Question: I'm trying to execute an SQL Job using a CRM Workflow by making a custom activity. In my code, an online tutorial had me construct it like this (in c#):
'''
[CrmWorkflowActivity("A test activity to run SQL Jobs")]
public sealed class ExecuteSQLJob : System.Activities.CodeActivity
{
#region Inputs
[Input("Job Name")]
[Default("BMS_ExtractTransformLoad")]
public InArgument<String> JobName { get; set; }
[Input("Server Connection")]
[Default("HBSSQL2008/MSSQLSERVER")] //<--This String
public InArgument<String> ServerName { get; set; }
[Input("User Name")]
[Default("-----")]
public InArgument<String> UserName { get; set; }
[Input("Password")]
[Default("-----")]
public InArgument<String> Password { get; set; }
#endregion
protected override void Execute(CodeActivityContext context)
{
Server server = new Server(ServerName.Get(context)); //<--Is used here
try
{
server.ConnectionContext.LoginSecure = false;
server.ConnectionContext.Login = UserName.Get(context);
server.ConnectionContext.Password = Password.Get(context);
server.ConnectionContext.Connect();
Job job = server.JobServer.Jobs[JobName.Get(context)];
job.Start();
}
finally
{
if (server.ConnectionContext.IsOpen)
{
server.ConnectionContext.Disconnect();
}
}
}
}
'''
However, when I try to run this workflow, it throws an error saying it couldn't connect to the server. (Specifically, the error is thrown on the server.ConnectionContext.Connect() method call).
Is the problem the serverName String? If so, how can I find out the correct serverName to use?
Thanks for any help!
Here's some additional info...
This is how I got the server and instance name the first time:

And here's the error on the CRM Workflow:
'''
Workflow suspended temporarily due to error: Unhandled Exception: Microsoft.SqlServer.Management.Common.ConnectionFailureException: Failed to connect to server HBSSQL2008.
at Microsoft.SqlServer.Management.Common.ConnectionManager.Connect()
at ExecuteSQLJob.ExecuteSQLJob.Execute(CodeActivityContext context)
at System.Activities.CodeActivity.InternalExecute(ActivityInstance instance, ActivityExecutor executor, BookmarkManager bookmarkManager)
at System.Activities.Runtime.ActivityExecutor.ExecuteActivityWorkItem.ExecuteBody(ActivityExecutor executor, BookmarkManager bookmarkManager, Location resultLocation)
Inner Exception: System.Data.SqlClient.SqlException: Login failed for user 'rnkelch'.
at System.Data.SqlClient.SqlInternalConnection.OnError(SqlException exception, Boolean breakConnection)
at System.Data.SqlClient.TdsParser.ThrowExceptionAndWarning()
at System.Data.SqlClient.TdsParser.Run(RunBehavior runBehavior, SqlCommand cmdHandler, SqlDataReader dataStream, BulkCopySimpleResultSet bulkCopyHandler, TdsParserStateObject stateObj)
at System.Data.SqlClient.SqlInternalConnectionTds.CompleteLogin(Boolean enlistOK)
at System.Data.SqlClient.SqlInternalConnectionTds.LoginNoFailover(ServerInfo serverInfo, String newPassword, Boolean redirectedUserInstance, SqlConnection owningObject, SqlConnectionString connectionOptions, TimeoutTimer timeout)
at System.Data.SqlClient.SqlInternalConnectionTds.OpenLoginEnlist(SqlConnection owningObject, TimeoutTimer timeout, SqlConnectionString connectionOptions, String newPassword, Boolean redirectedUserInstance)
at System.Data.SqlClient.SqlInternalConnectionTds..ctor(DbConnectionPoolIdentity identity, SqlConnectionString connectionOptions, Object providerInfo, String newPassword, SqlConnection owningObject, Boolean redirectedUserInstance)
at System.Data.SqlClient.SqlConnectionFactory.CreateConnection(DbConnectionOptions options, Object poolGroupProviderInfo, DbConnectionPool pool, DbConnection owningConnection)
at System.Data.ProviderBase.DbConnectionFactory.CreatePooledConnection(DbConnection owningConnection, DbConnectionPool pool, DbConnectionOptions options)
at System.Data.ProviderBase.DbConnectionPool.CreateObject(DbConnection owningObject)
at System.Data.ProviderBase.DbConnectionPool.UserCreateRequest(DbConnection owningObject)
at System.Data.ProviderBase.DbConnectionPool.GetConnection(DbConnection owningObject)
at System.Data.ProviderBase.DbConnectionFactory.GetConnection(DbConnection owningConnection)
at System.Data.ProviderBase.DbConnectionClosed.OpenConnection(DbConnection outerConnection, DbConnectionFactory connectionFactory)
at System.Data.SqlClient.SqlConnection.Open()
at Microsoft.SqlServer.Management.Common.ConnectionManager.InternalConnect(WindowsIdentity impersonatedIdentity)
at Microsoft.SqlServer.Management.Common.ConnectionManager.Connect()
'''
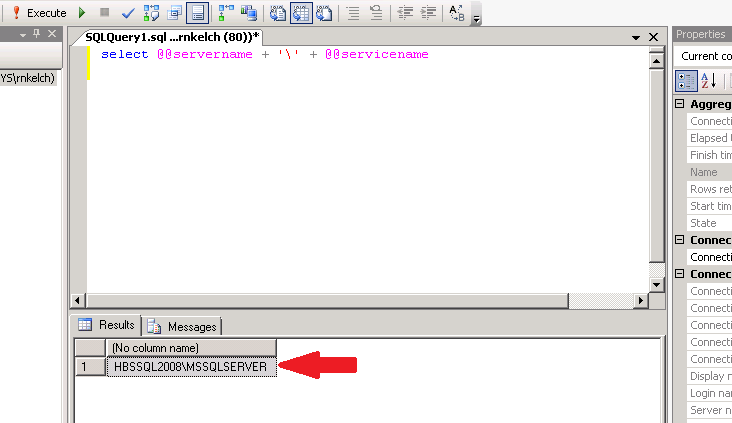
Answer: Ok, I think I figured it out now.
Because there is only one instance of SQL running on our server, I don't actually need to use the format. Both hbssql2008 and HBSSQL2008 allow me to connect. In addition, the IP works as well.
Also, another issue I came across was the the user name and password I was using was from Windows Integrated Security, not the sql server's security. Therefore, I created a new account on the server with appropriate permissions and sql security info and it allowed me to connect.
Thank you all for your help!